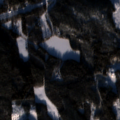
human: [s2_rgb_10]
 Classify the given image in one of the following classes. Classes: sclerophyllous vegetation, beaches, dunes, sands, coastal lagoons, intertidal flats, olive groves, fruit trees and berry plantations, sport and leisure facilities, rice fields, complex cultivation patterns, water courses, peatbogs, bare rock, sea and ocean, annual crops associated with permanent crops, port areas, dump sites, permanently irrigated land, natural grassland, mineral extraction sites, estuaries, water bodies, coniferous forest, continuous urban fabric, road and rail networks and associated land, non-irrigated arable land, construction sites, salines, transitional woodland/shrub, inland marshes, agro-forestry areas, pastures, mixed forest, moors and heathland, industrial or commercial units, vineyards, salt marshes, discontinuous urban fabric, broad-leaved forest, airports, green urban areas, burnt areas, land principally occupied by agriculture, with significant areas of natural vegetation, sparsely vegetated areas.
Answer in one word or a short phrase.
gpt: coniferous forest, mixed forest, transitional woodland/shrub